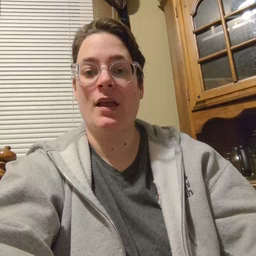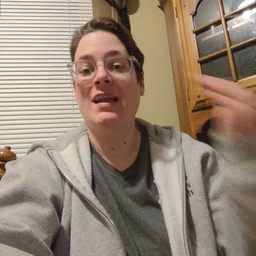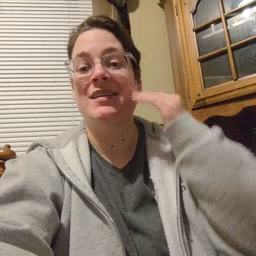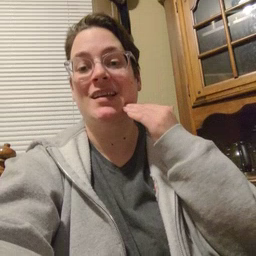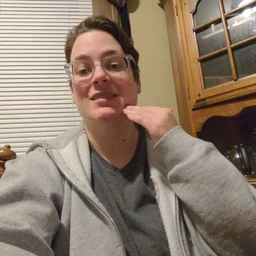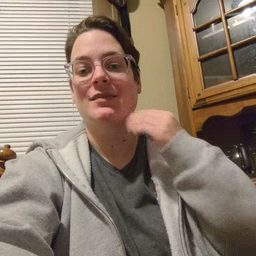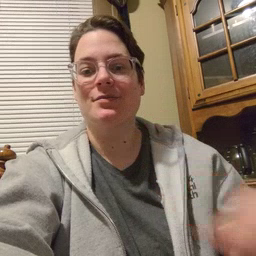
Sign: head